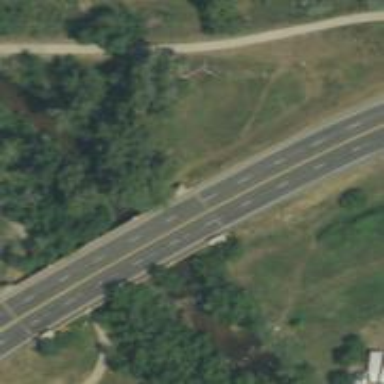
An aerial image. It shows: Secondary road with asphalt surface passing over bridge.